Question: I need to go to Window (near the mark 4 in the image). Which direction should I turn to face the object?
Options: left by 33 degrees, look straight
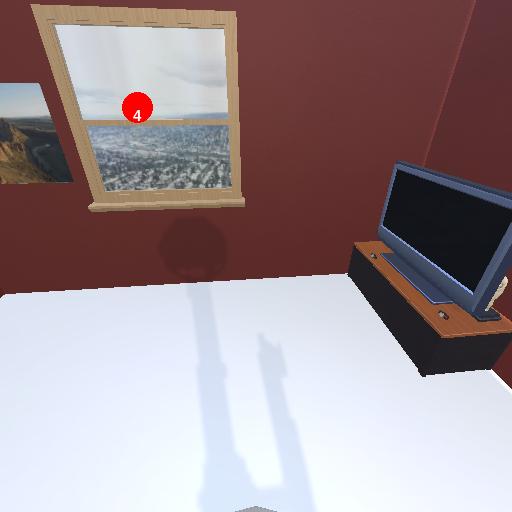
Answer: left by 33 degrees